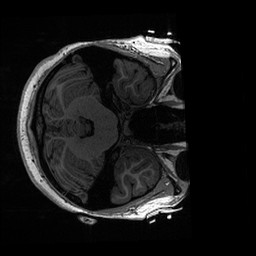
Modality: T1w
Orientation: axial
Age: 21
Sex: female
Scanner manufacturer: ge
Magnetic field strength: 3 T
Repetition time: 0.006952 s
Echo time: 0.00292 s